Question: I am in the process of creating my own user control in a Windows Forms application using VB.NET, and having it change in size along with the form containing it. It looks okay so long as the window size stays constant and the control stays within its original bounds. However, if I resize the window so as to make it larger, the control's contents will resize with it but end up getting clipped at the original size. I am unsure where this is coming from and have not found any way so far to fix it.
Below is some quick sample code for a user control which can reproduce the problem I'm having:
'TheCircle.vb':
'''
Public Class TheCircle
Private _graphics As Graphics
Public Sub New()
' This call is required by the designer.
InitializeComponent()
' Add any initialization after the InitializeComponent() call.
_graphics = CreateGraphics()
SetStyle(ControlStyles.ResizeRedraw, True)
BackColor = Color.Red
End Sub
Private Sub TheCircle_Paint(sender As Object, e As PaintEventArgs) Handles Me.Paint
_graphics.FillRectangle(Brushes.Blue, ClientRectangle)
_graphics.FillEllipse(Brushes.LimeGreen, ClientRectangle)
End Sub
End Class
'''
I then place this user control after rebuilding the project in my main form and either dock it or anchor it (same result, but the latter helps better show where the clipping issues are). And below is a screenshot of my result when I attempt to resize the control beyond its "default" size:

The green ellipse and the blue "background" rectangle should occupy the entire control area, but they aren't (it's clipped and you see the red 'BackColor' instead). It looks like it behaves as intended though when the control is at the original size or smaller. How can I fix this? I'm pretty new to GDI+, so I'm sure it must be right under my nose...
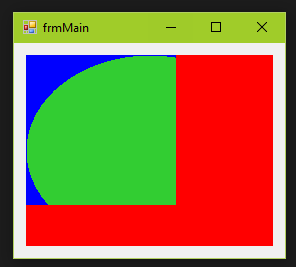
Answer: This is unnecessary, and a generally bad idea: '_graphics = CreateGraphics()'
It's bad because it's volatile. You get a one-time graphics object, draw something with it, and then the next refresh cycle, it's lost unless you keep doing it.
The proper approach is to use the 'Paint' event, as it supplies you with the 'Graphics' object in its 'PaintEventArgs' and it is called every time a re-paint is required. You can ask for a re-paint at any point in your code by calling 'theCircle.Invalidate()' (or 'Refresh()' for a more immediate redraw).
'''
Public Class TheCircle
Public Sub New()
' This call is required by the designer.
InitializeComponent()
' Add any initialization after the InitializeComponent() call.
SetStyle(ControlStyles.ResizeRedraw, True)
BackColor = Color.Red
End Sub
Private Sub TheCircle_Paint(sender As Object, e As PaintEventArgs) Handles Me.Paint
e.Graphics.FillRectangle(Brushes.Blue, ClientRectangle)
e.Graphics.FillEllipse(Brushes.LimeGreen, ClientRectangle)
End Sub
End Class
'''